Question: Here is my code:
'''
#include<stdio.h>
#include<stdlib.h>
typedef struct list_node
{
int data;
struct list_node *next;
} node;
node *head,*temp;
int counter;
void display_menu();
char get_choice();
void process(char option);
void Insert_first();
void Print_first();
void Delete_first();
void Delete_end(); // Problem
void Insert_end(); // Problem
void Search();
int main()
{
char choice;
display_menu();
do
{
choice=get_choice();
process(choice);
} while(choice!='J');
return 0;
}
void display_menu()
{
printf("What do you want do do?
");
printf("A. Insert a node at the beginning of the list
");;
printf("B. Delete the first node of the list
");
printf("C. Print list
");
printf("D. Insert end
");
printf("E. Delete the last node of the list
");
printf("F. Search
");
}
char get_choice()
{
char select;
printf("Enter your choice: ");
scanf("%c",&select);
getchar();
printf("
");
return select;
}
void process(char option)
{
switch(option)
{
case 'A': Insert_first();break;
case 'B': Delete_first();break;;
case 'C': Print_first();break;
case 'D': Insert_end();break;
case 'E': Delete_end();break;
case 'F': Search(); break;
default:
printf("Invalid input!
");
}
}
void Search()
{
node *a;
node *b;
int i, j;
a=head;
b=head;
for(i = 1; i < counter - 1; ++i){
a = a -> next;
for(j = i + 1; j < counter; ++j){
b = b -> next;
if((a -> data) == (b -> data)){
printf("0
");
}
else{
printf("1
");
}
}
}
counter++;
}
void Insert_first()
{
temp=(node *)malloc(sizeof(node));
printf("Enter a number: ");
scanf("%d",&(temp->data));
getchar();
printf("
");
temp->next=head;
head=temp;
counter++;
}
void Insert_end()
{
temp=(node *)malloc(sizeof(node));
node *x;
int y;
printf("Enter a number: ");
scanf("%d",&(temp->data));
getchar();
printf("
");
x=head;
for(y = 1; y < counter; ++y){
x=x->next;
}
temp->next=x->next;
x->next = temp;
counter++;
}
void Print_first()
{
if(head==NULL)
{
printf("The list is empty
");
}
else
{
temp=head;
printf("-------------------------------------------------
");
do
{
printf(" %d ", temp->data);
temp=temp->next;
} while(temp!=NULL);
printf("
");
printf("-------------------------------------------------
");
}
}
void Delete_first()
{
if(head==NULL)
{
printf("
The list is empty
");
}
else
{
temp=head;
head=temp->next;
free(temp);
counter--;
}
}
void Delete_end()
{
node *x, *z;
int y;
if(head == NULL)
printf("The list is empty");
else{
x=head;
for(y = 1; y < counter; ++y){
x=x->next;
}
z=x;
x=x->next;
free(z);
counter--;
}
}
'''
I have two problems to solve:
1. The Delete_end() function;
2. The Search() function.
I want the 'Delete_end()' function to act as 'Delete_first()' function, but instead of deleting the FIRST node and deallocates its space, . I tried to code these functions, but it didnt return what I want it to be.
If we run the codes, and Enter the Following:

As you notice when I delete the first node (Switch Choice: B), the list from
'''
--------------------------------
4 3 2
--------------------------------
'''
becomes
'''
--------------------------------
3 2
--------------------------------
'''
Thus, it deletes the first node and deallocates the space. Now when I delete the end node (Switch Choice: E) and print the list (Switch Choice: C), the list becomes
'''
--------------------------------
3 135704608
--------------------------------
'''
I think the number 135704608 is the location in the memory. So what happen here is it didnt delete the last node and deallocates it but instead returns 135704608. I hope you can help me with that.
'Search()'. Here is the 'Search()' function from the above codes:
'''
void Search()
{
node *a;
node *b;
int i, j;
a=head;
b=head;
for(i = 1; i < counter - 1; ++i){
a = a -> next;
for(j = i + 1; j < counter; ++j){
b = b -> next;
if((a -> data) == (b -> data)){
printf("0
");
}
else{
printf("1
");
}
}
}
counter++;
}
'''
Any help is greatly appreciated!
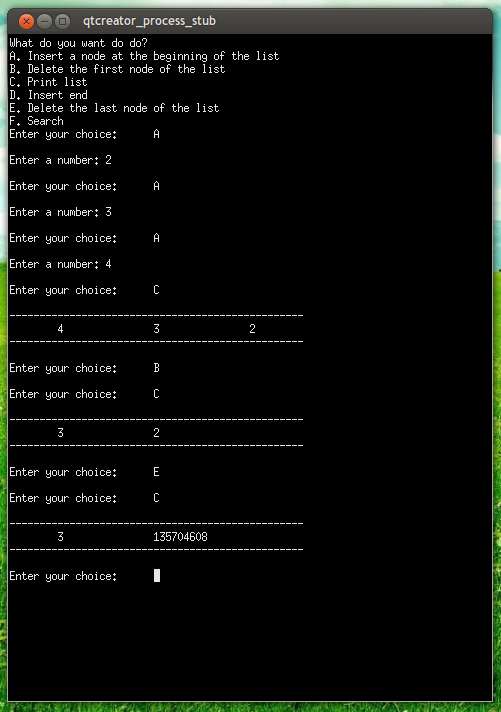
Answer: For delete at end, your code finds the next to last element and does this:
'''
z=x; // save next to last as z
x=x->next; //set last as x
free(z); // free next to last
'''
Instead, I think you want to do something more like this:
'''
free(x->next); // free last elem
x->next = NULL; // next to last now points to NULL, meaning x is now the last element
'''
The problem with your search function is that you never check the first element! You should do your 'if' comparison you do 'b = b -> next' and then do 'a = a -> next' after the inner for loop - otherwise the head will never be compared to anything, and nothing will be compared to the element immediately after it.